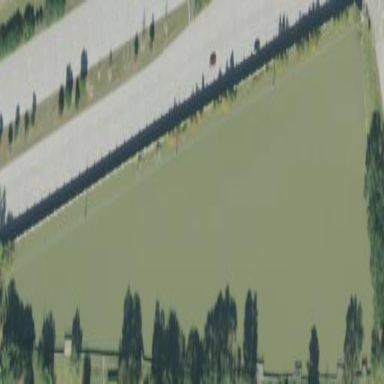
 creating natural and serene environment."